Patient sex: M
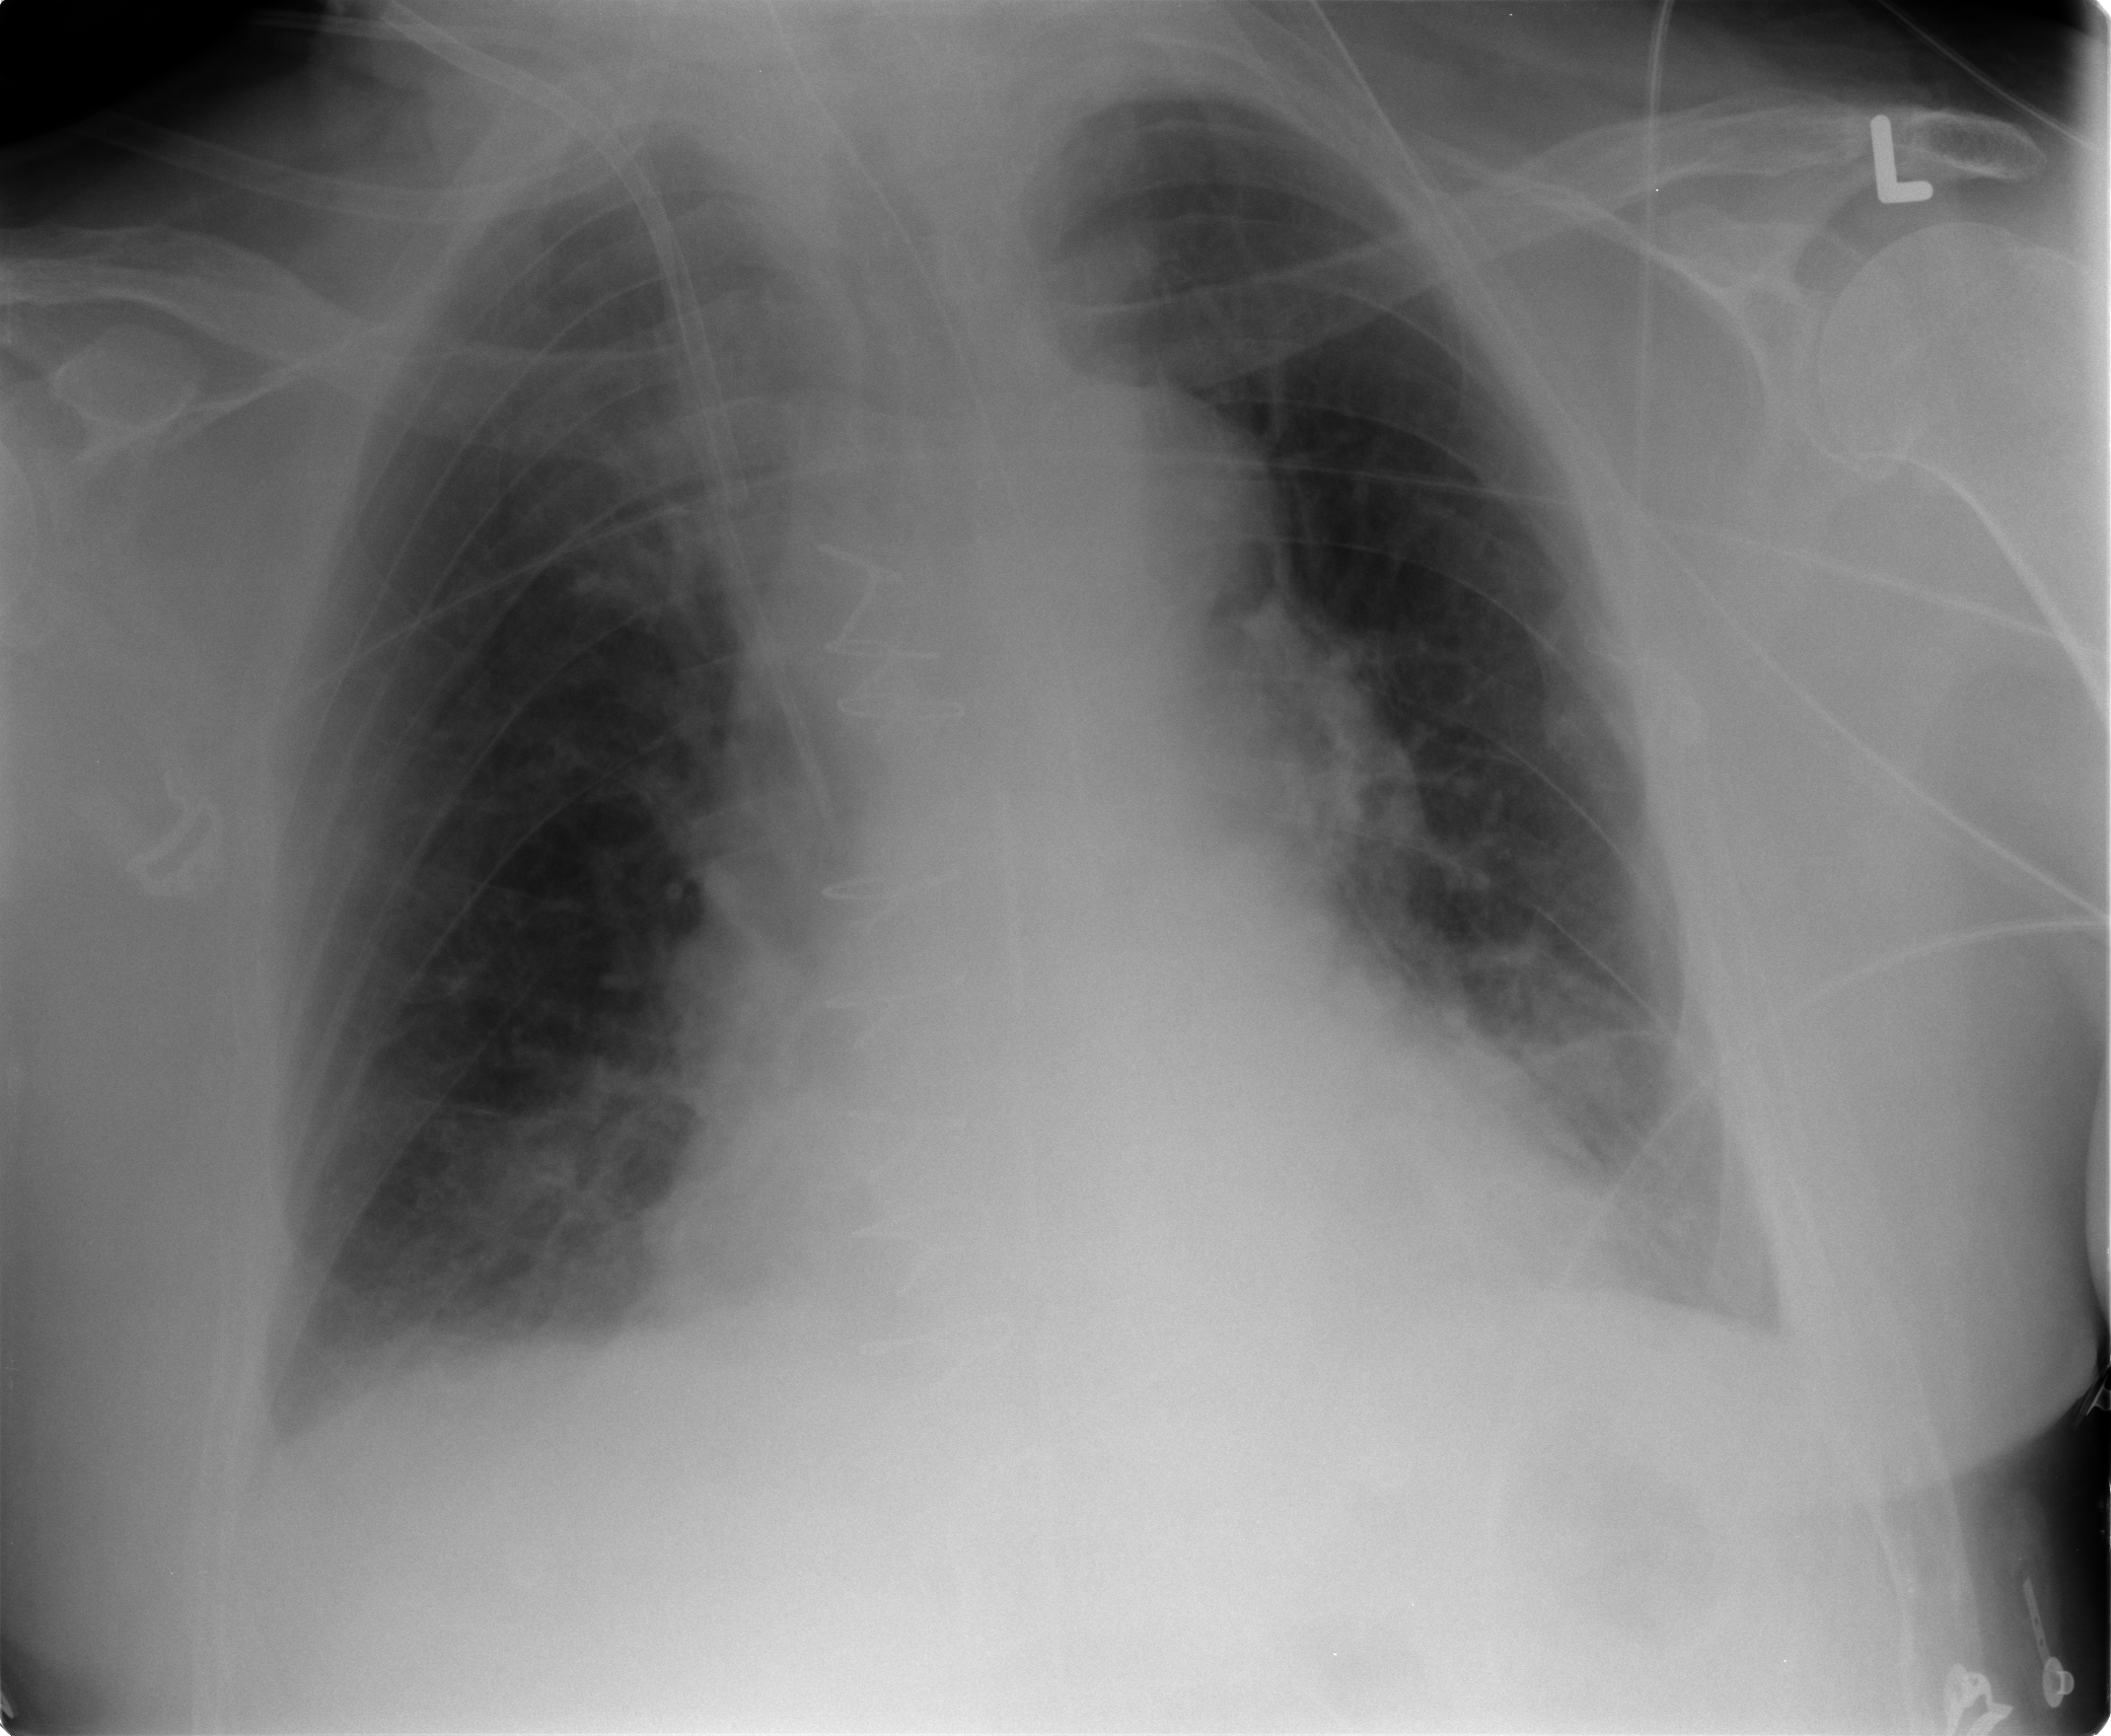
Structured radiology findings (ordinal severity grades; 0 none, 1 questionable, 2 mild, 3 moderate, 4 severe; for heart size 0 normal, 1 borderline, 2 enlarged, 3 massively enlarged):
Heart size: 1
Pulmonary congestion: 2
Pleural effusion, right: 1
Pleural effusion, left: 2
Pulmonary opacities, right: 0
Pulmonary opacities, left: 0
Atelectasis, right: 2
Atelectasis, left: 2